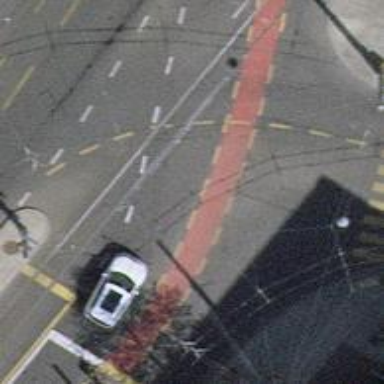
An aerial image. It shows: Road with traffic signals and bus trap barrier.